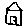
Label: house